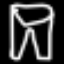
Label: pants